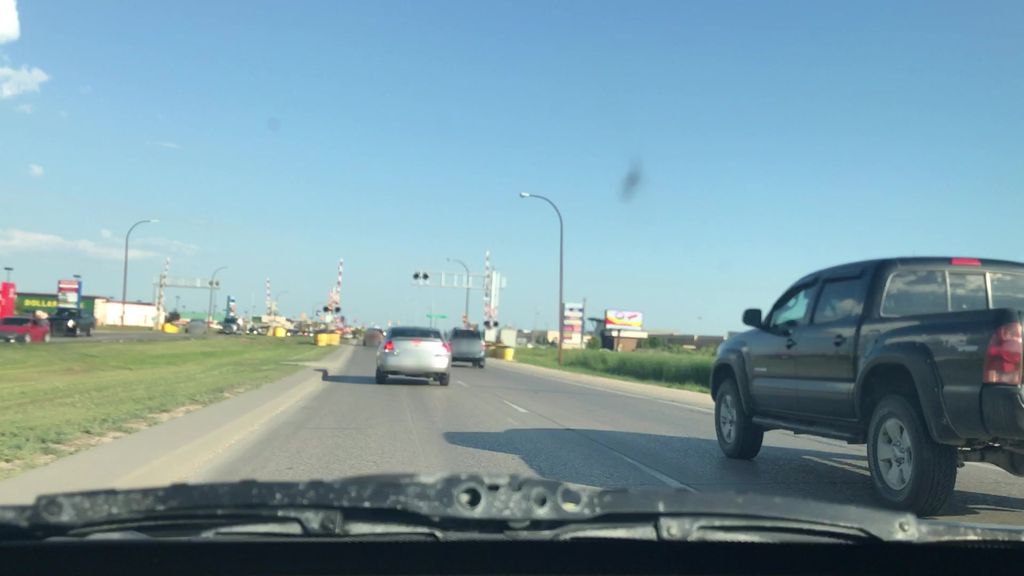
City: winnipeg